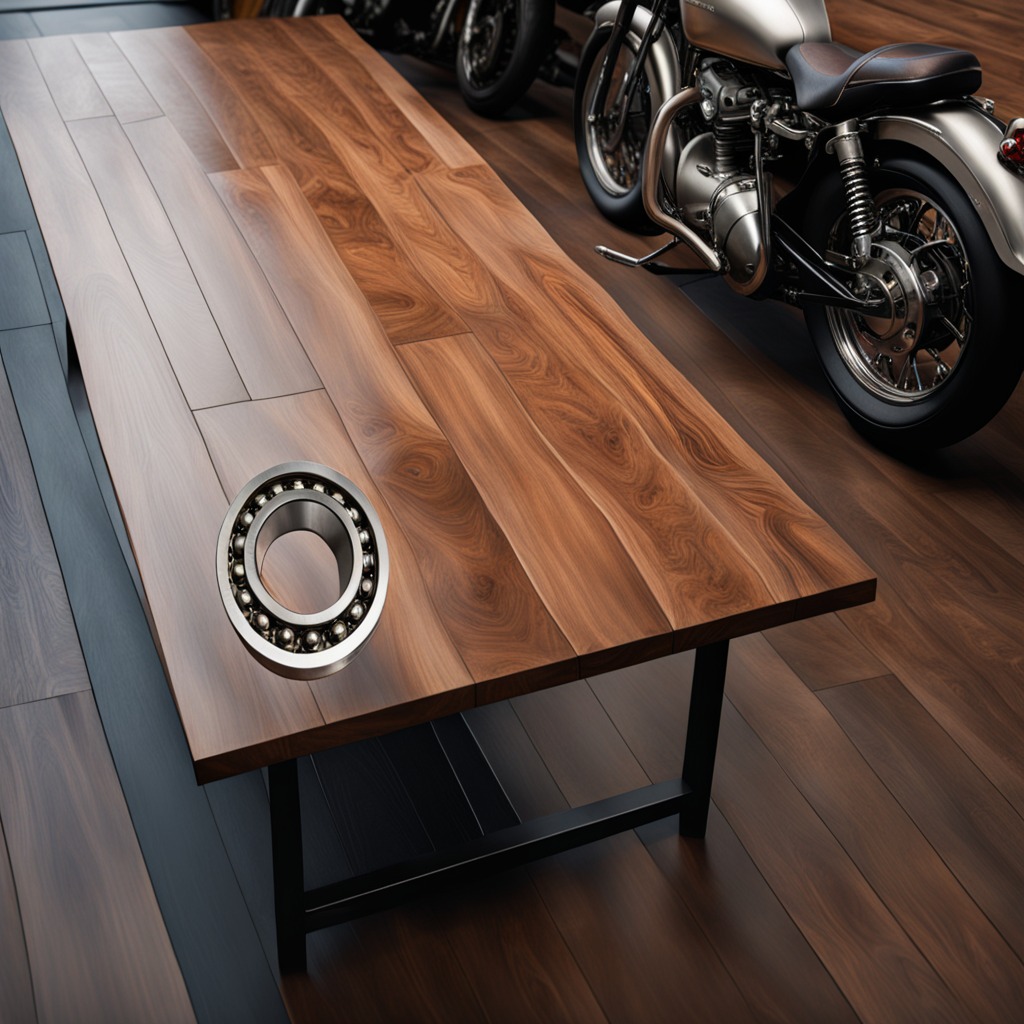
A metal ball bearing is lying on the oil-spilled wooden table in a vintage motorcycle garage.